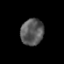
Tissue: prostate
Cell type: T cells
Senescence score: 0.3362
Nuclear area (px): 589
Mean DAPI intensity: 88.915